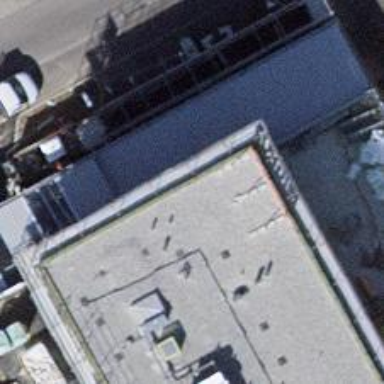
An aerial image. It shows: Parking entrance.